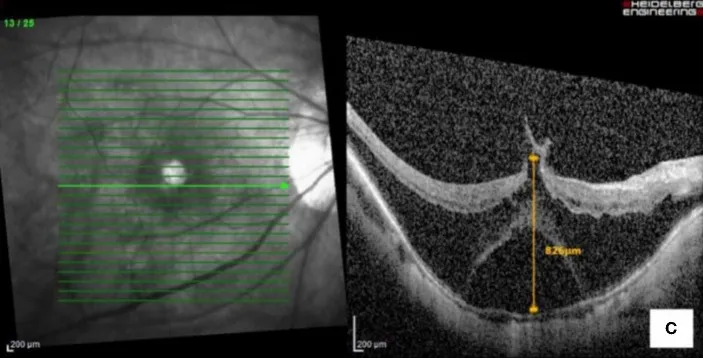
Macular detachment post-cataract surgery.
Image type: ophthalmic_imaging (oct)